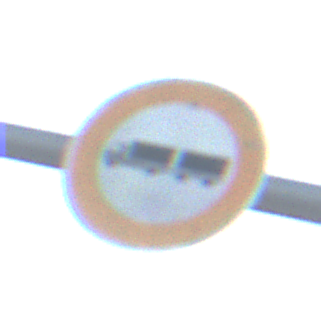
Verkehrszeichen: VerbotLastkraftwagenMitAnhaenger
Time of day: SunriseSunset
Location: Outdoor (Nature)
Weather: PartlyCloudy
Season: NotSpecified
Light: Natural